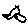
Label: bird